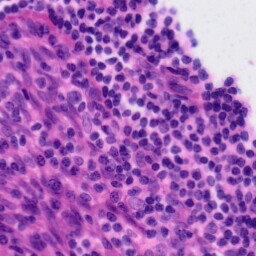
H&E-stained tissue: Tonsil